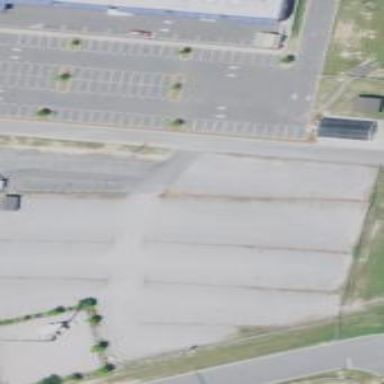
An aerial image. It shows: Parking area.